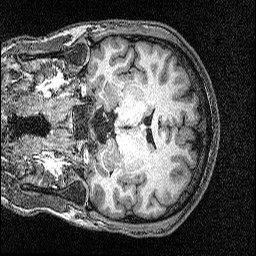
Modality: T1w
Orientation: coronal
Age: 23
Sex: male
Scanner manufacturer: siemens
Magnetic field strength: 3 T
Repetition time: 2.53 s
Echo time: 0.00342 s